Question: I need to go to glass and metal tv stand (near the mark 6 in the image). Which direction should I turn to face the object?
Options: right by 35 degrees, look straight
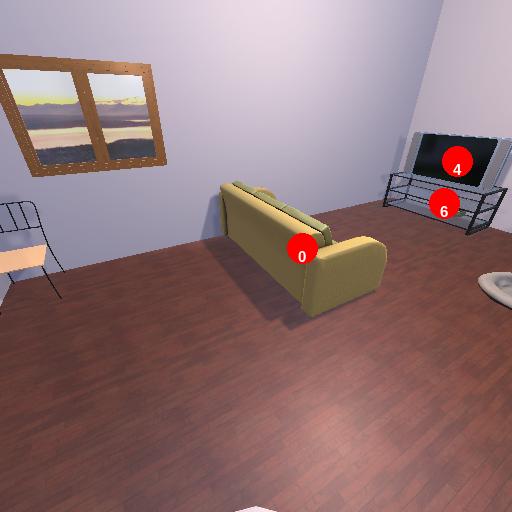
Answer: right by 35 degrees